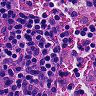
Metastatic tissue present: no